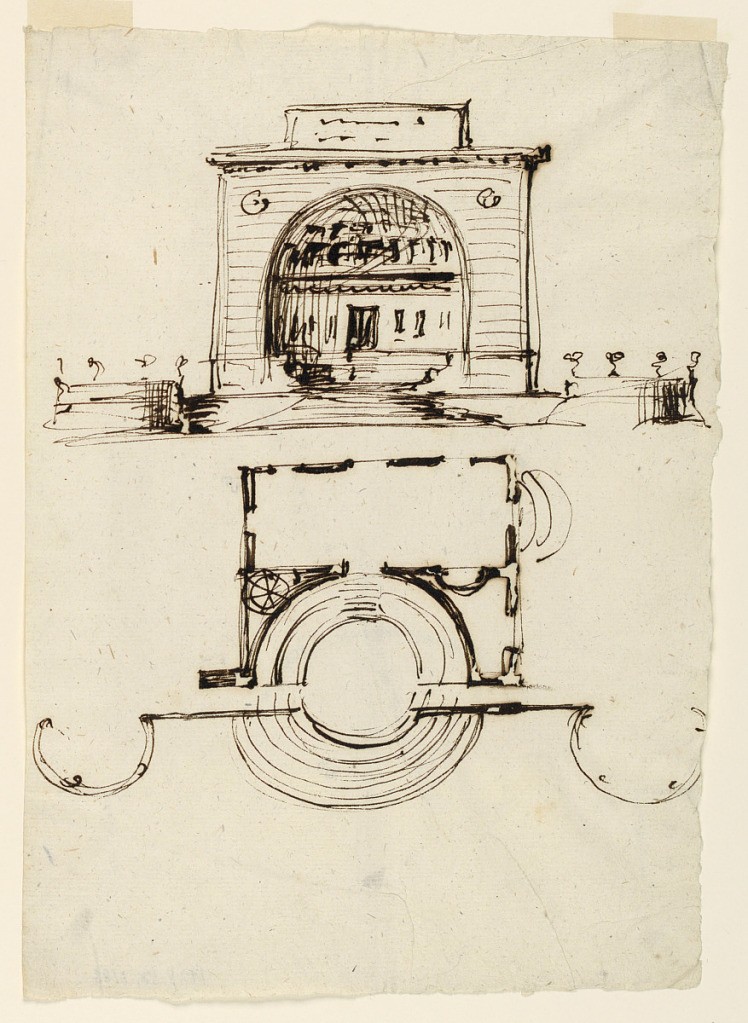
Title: Project for a building; point de vue in a park
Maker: Giuseppe Barberi, Italian, 1746–1809
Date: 1800–1809
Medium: Pen and brown ink on off-white laid paper, lined
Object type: Drawing
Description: Above, the elevation. Curved steps lead to a semicircular niche cut into the greater part of a façade. Benches are in the niches and a door leads into the rear room. Flanked by statues.